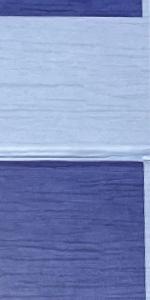
Label: Empty